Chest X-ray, PA view. Patient: 31 years old, sex F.
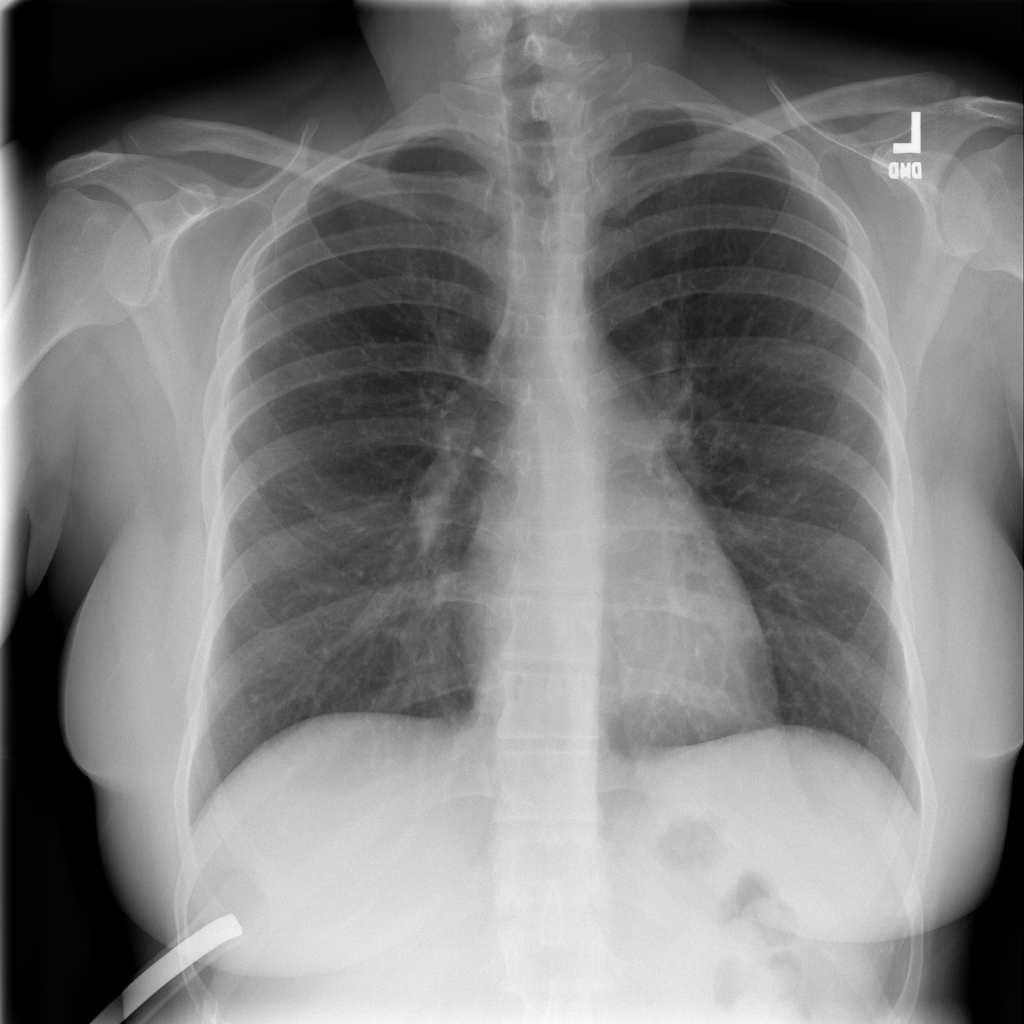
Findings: No Finding